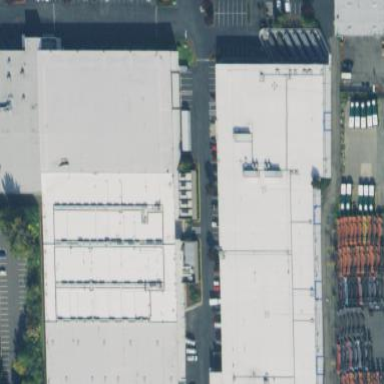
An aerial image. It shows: Data center building.